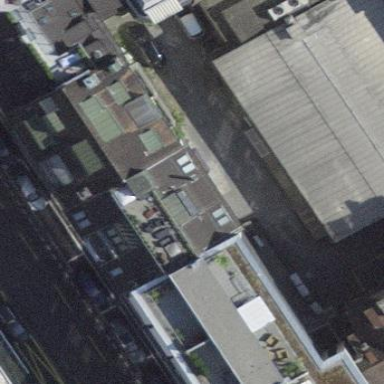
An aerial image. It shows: Gray apartments with flat roof.